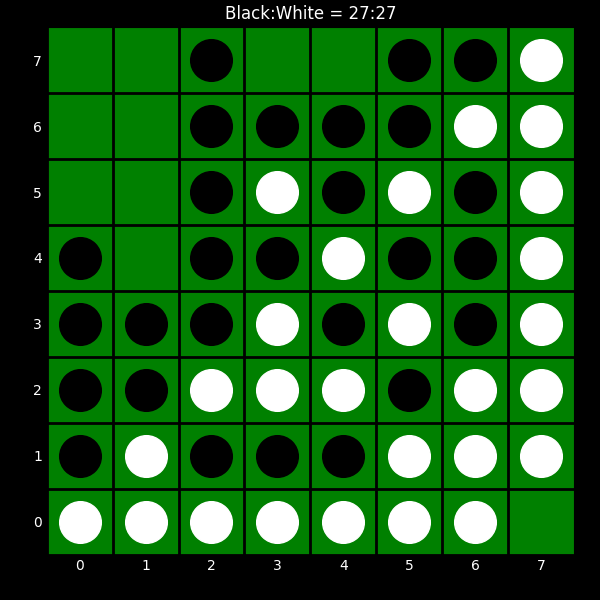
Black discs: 27
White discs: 27